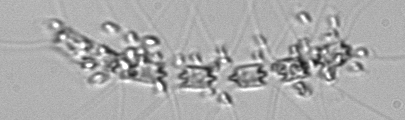
Label: Chaetoceros_didymus_TAG_external_flagellate